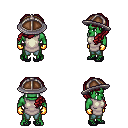
a pixel art fantasy rpg character, male body template, orc, green skin, white tunic, teal pants, brunette princess hairstyle, chain helm, gold gloves, ghillies, four views (front, back, left, right), 2x2 character sprite sheet, small pixel art, hard edges, no anti-aliasing